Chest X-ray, AP view. Patient: 76 years old, sex F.
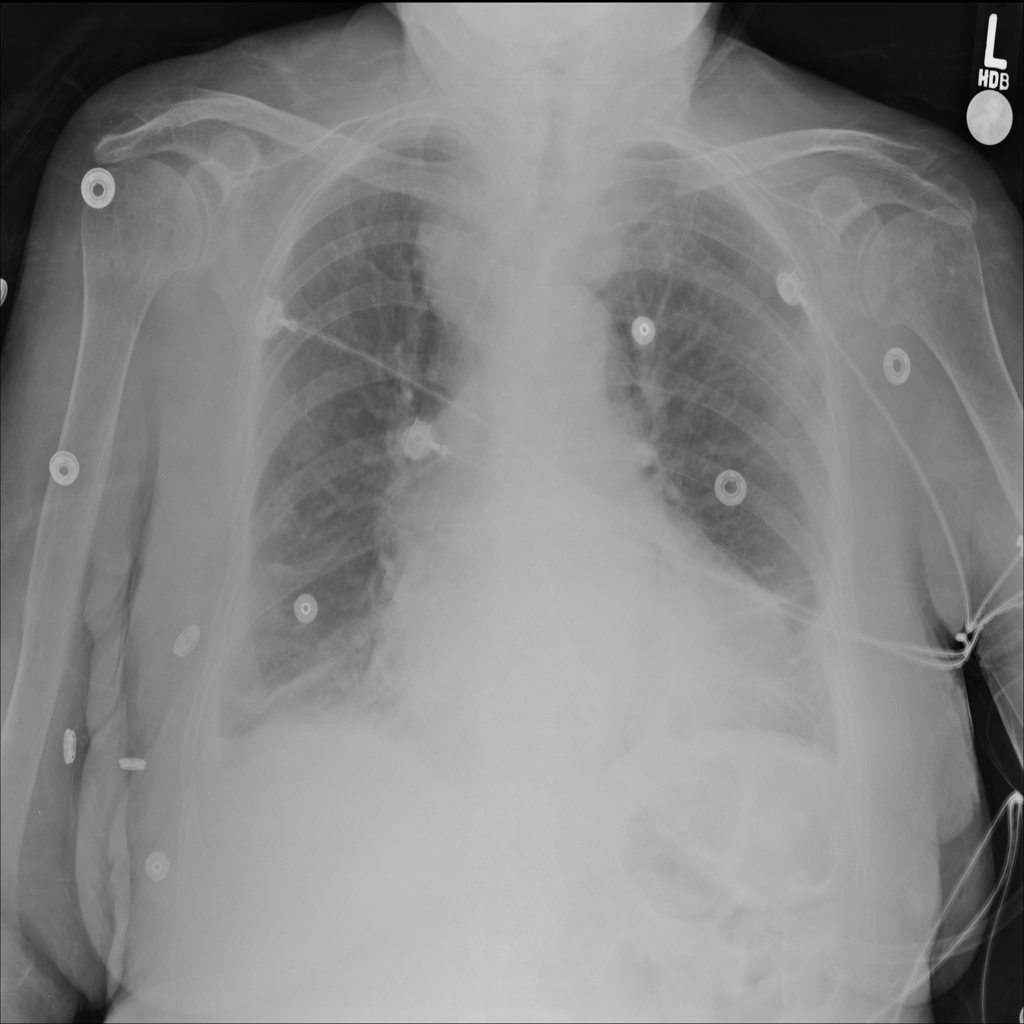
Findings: Effusion, Infiltration